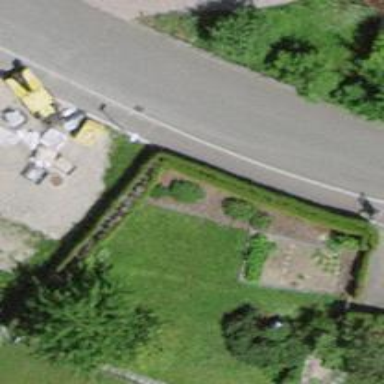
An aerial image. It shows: Hedge acting as barrier.